Field crop: maize
Growth stage: 2
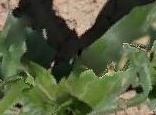
Species: maize